Field crop: tomato
Growth stage: 1
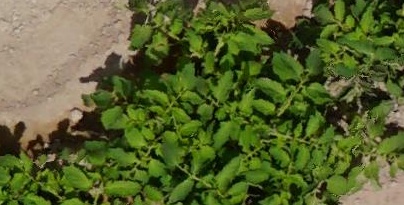
Species: tomato